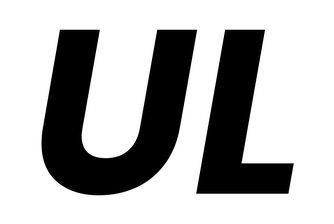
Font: Poppins-BoldItalic